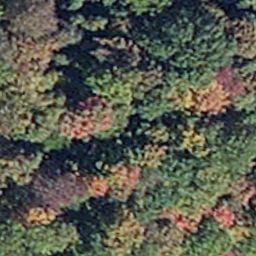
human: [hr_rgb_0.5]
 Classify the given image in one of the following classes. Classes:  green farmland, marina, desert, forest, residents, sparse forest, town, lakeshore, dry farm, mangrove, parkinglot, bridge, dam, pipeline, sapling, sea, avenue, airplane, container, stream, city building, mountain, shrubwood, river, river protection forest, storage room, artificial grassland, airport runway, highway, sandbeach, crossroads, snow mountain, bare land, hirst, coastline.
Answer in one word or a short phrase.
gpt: mangrove